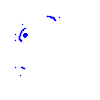
Particle: electron